The image is the raw time-domain waveform of a rolling-element bearing's vibration signal. Based on the visible evidence, which condition applies: normal, inner_race, outer_race, ball?
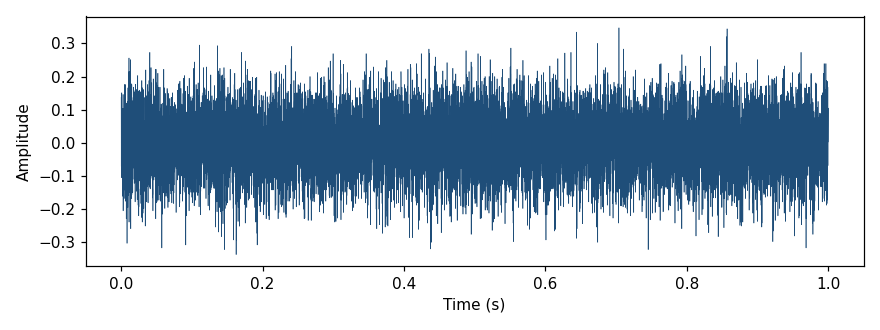
Answer: outer_race